Field crop: tomato
Growth stage: 2
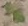
Species: solanum